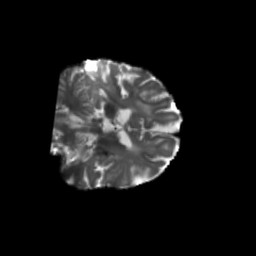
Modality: T2w
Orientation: coronal
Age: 75
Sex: male
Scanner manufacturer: siemens
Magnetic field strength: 3 T
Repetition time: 5.47 s
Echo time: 0.0854 s